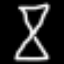
Label: hourglass